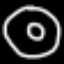
Label: donut